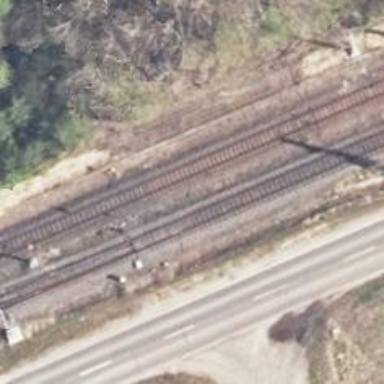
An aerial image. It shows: Railway switch.